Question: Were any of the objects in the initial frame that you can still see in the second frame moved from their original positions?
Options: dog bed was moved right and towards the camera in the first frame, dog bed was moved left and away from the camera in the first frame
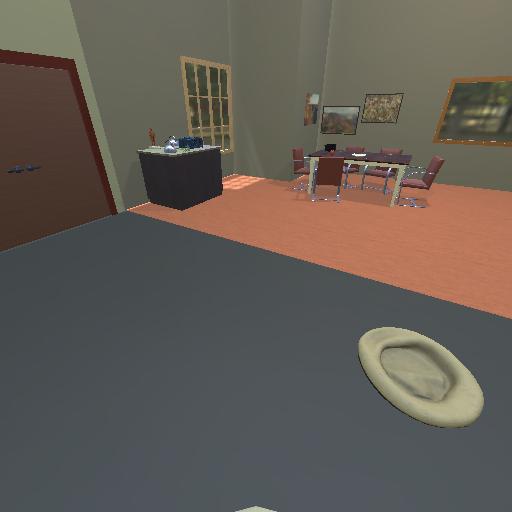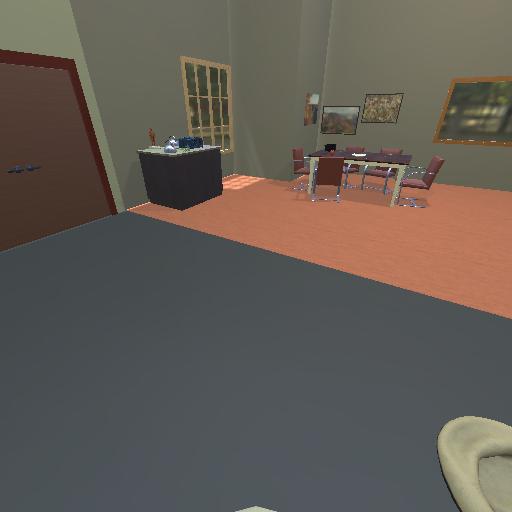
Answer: dog bed was moved right and towards the camera in the first frame